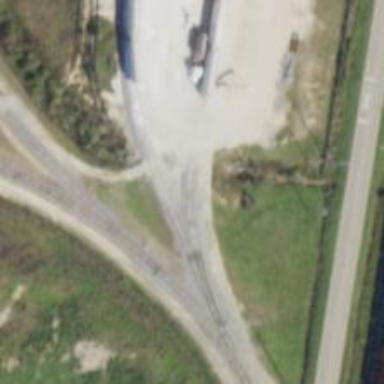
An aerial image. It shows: Railway spur junction.